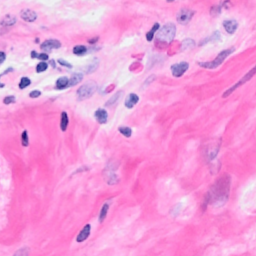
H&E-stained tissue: Breast